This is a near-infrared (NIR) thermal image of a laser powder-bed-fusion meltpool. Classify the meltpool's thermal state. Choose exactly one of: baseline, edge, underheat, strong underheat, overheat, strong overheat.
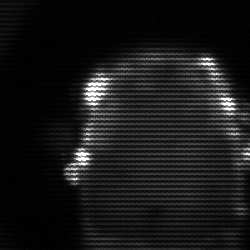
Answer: baseline